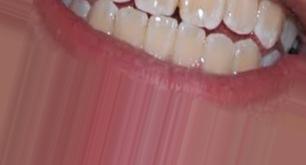
Condition: Tooth Discoloration